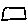
Label: square